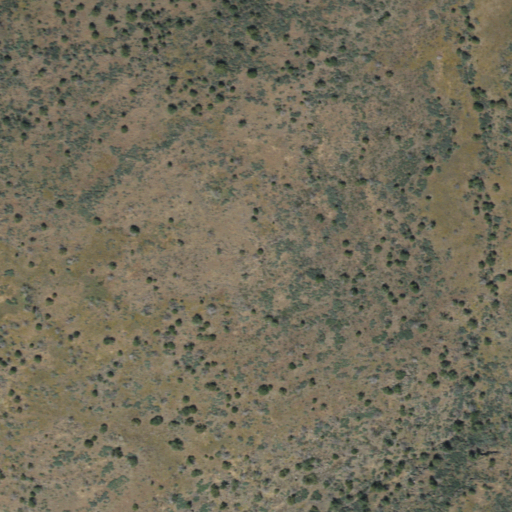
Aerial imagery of mountain in Arizona named Cooks Mesa containing shrub and evergreen forest